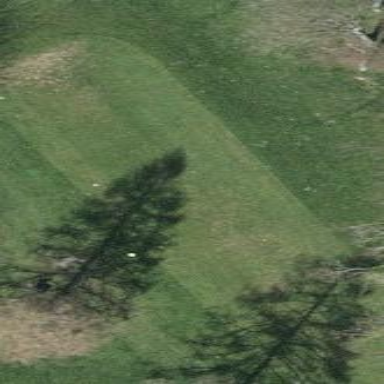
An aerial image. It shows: Grassy area designated as golf tee.